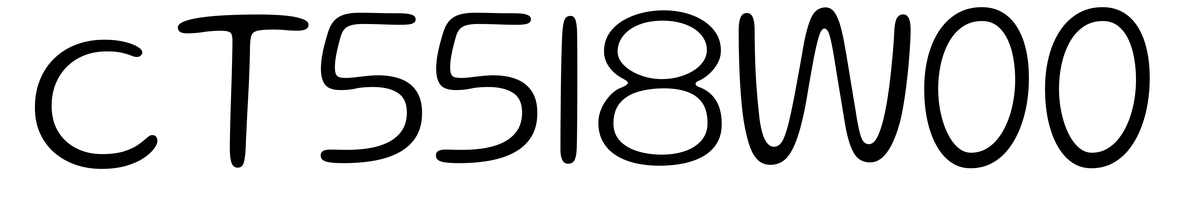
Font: Gluten_ExtraLight